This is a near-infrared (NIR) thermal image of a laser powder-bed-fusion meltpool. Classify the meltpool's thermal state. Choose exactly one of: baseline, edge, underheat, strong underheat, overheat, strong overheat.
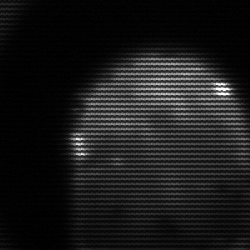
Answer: edge